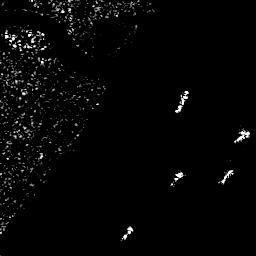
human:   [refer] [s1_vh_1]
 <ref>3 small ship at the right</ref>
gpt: <box>[[67, 34, 74, 45, 0]], [[90, 50, 98, 56, 0]], [[84, 64, 91, 72, 0]]</box>

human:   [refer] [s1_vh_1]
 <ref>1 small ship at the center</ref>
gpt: <box>[[65, 65, 72, 73, 0]]</box>